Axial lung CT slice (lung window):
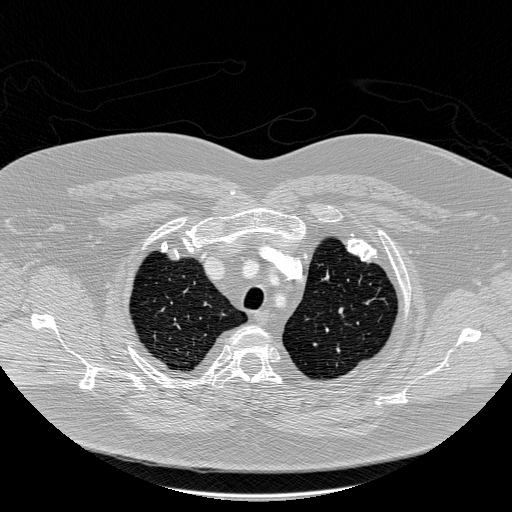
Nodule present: no